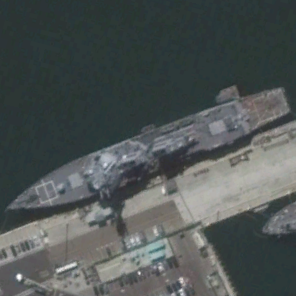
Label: destroyer